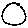
Label: circle